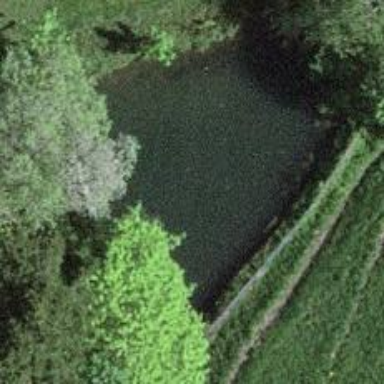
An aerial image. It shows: Pond surrounded by natural water.